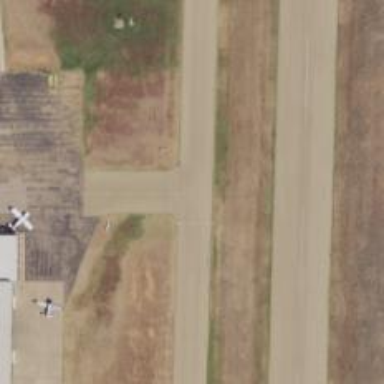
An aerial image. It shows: View of taxiway at the airport.